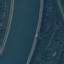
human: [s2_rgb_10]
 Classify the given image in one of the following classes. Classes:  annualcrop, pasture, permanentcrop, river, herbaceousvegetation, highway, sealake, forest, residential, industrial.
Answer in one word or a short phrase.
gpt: River